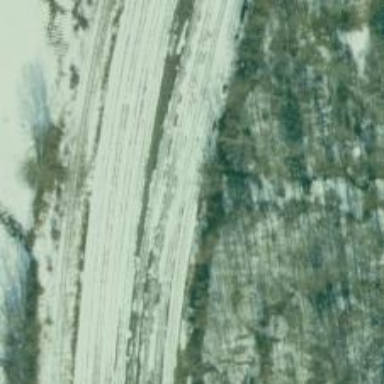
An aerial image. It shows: Railway yard used for servicing trains.